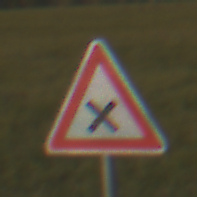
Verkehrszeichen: KreuzungOderEinmuendung
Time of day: SunriseSunset
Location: Outdoor (Nature)
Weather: PartlyCloudy
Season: NotSpecified
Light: Natural